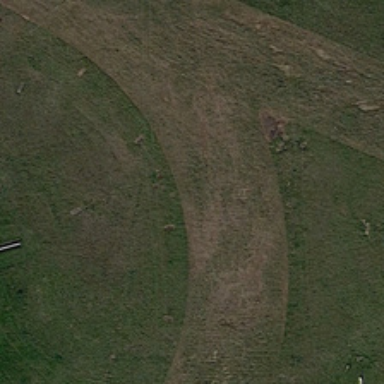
It is a piece of green meadow .